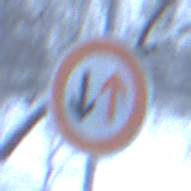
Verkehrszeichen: VorrangDesGegenverkehrs
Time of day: Midday
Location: Outdoor (Nature)
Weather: Overcast
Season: Winter
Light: Natural